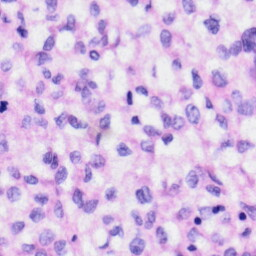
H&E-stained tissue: Liver